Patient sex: M
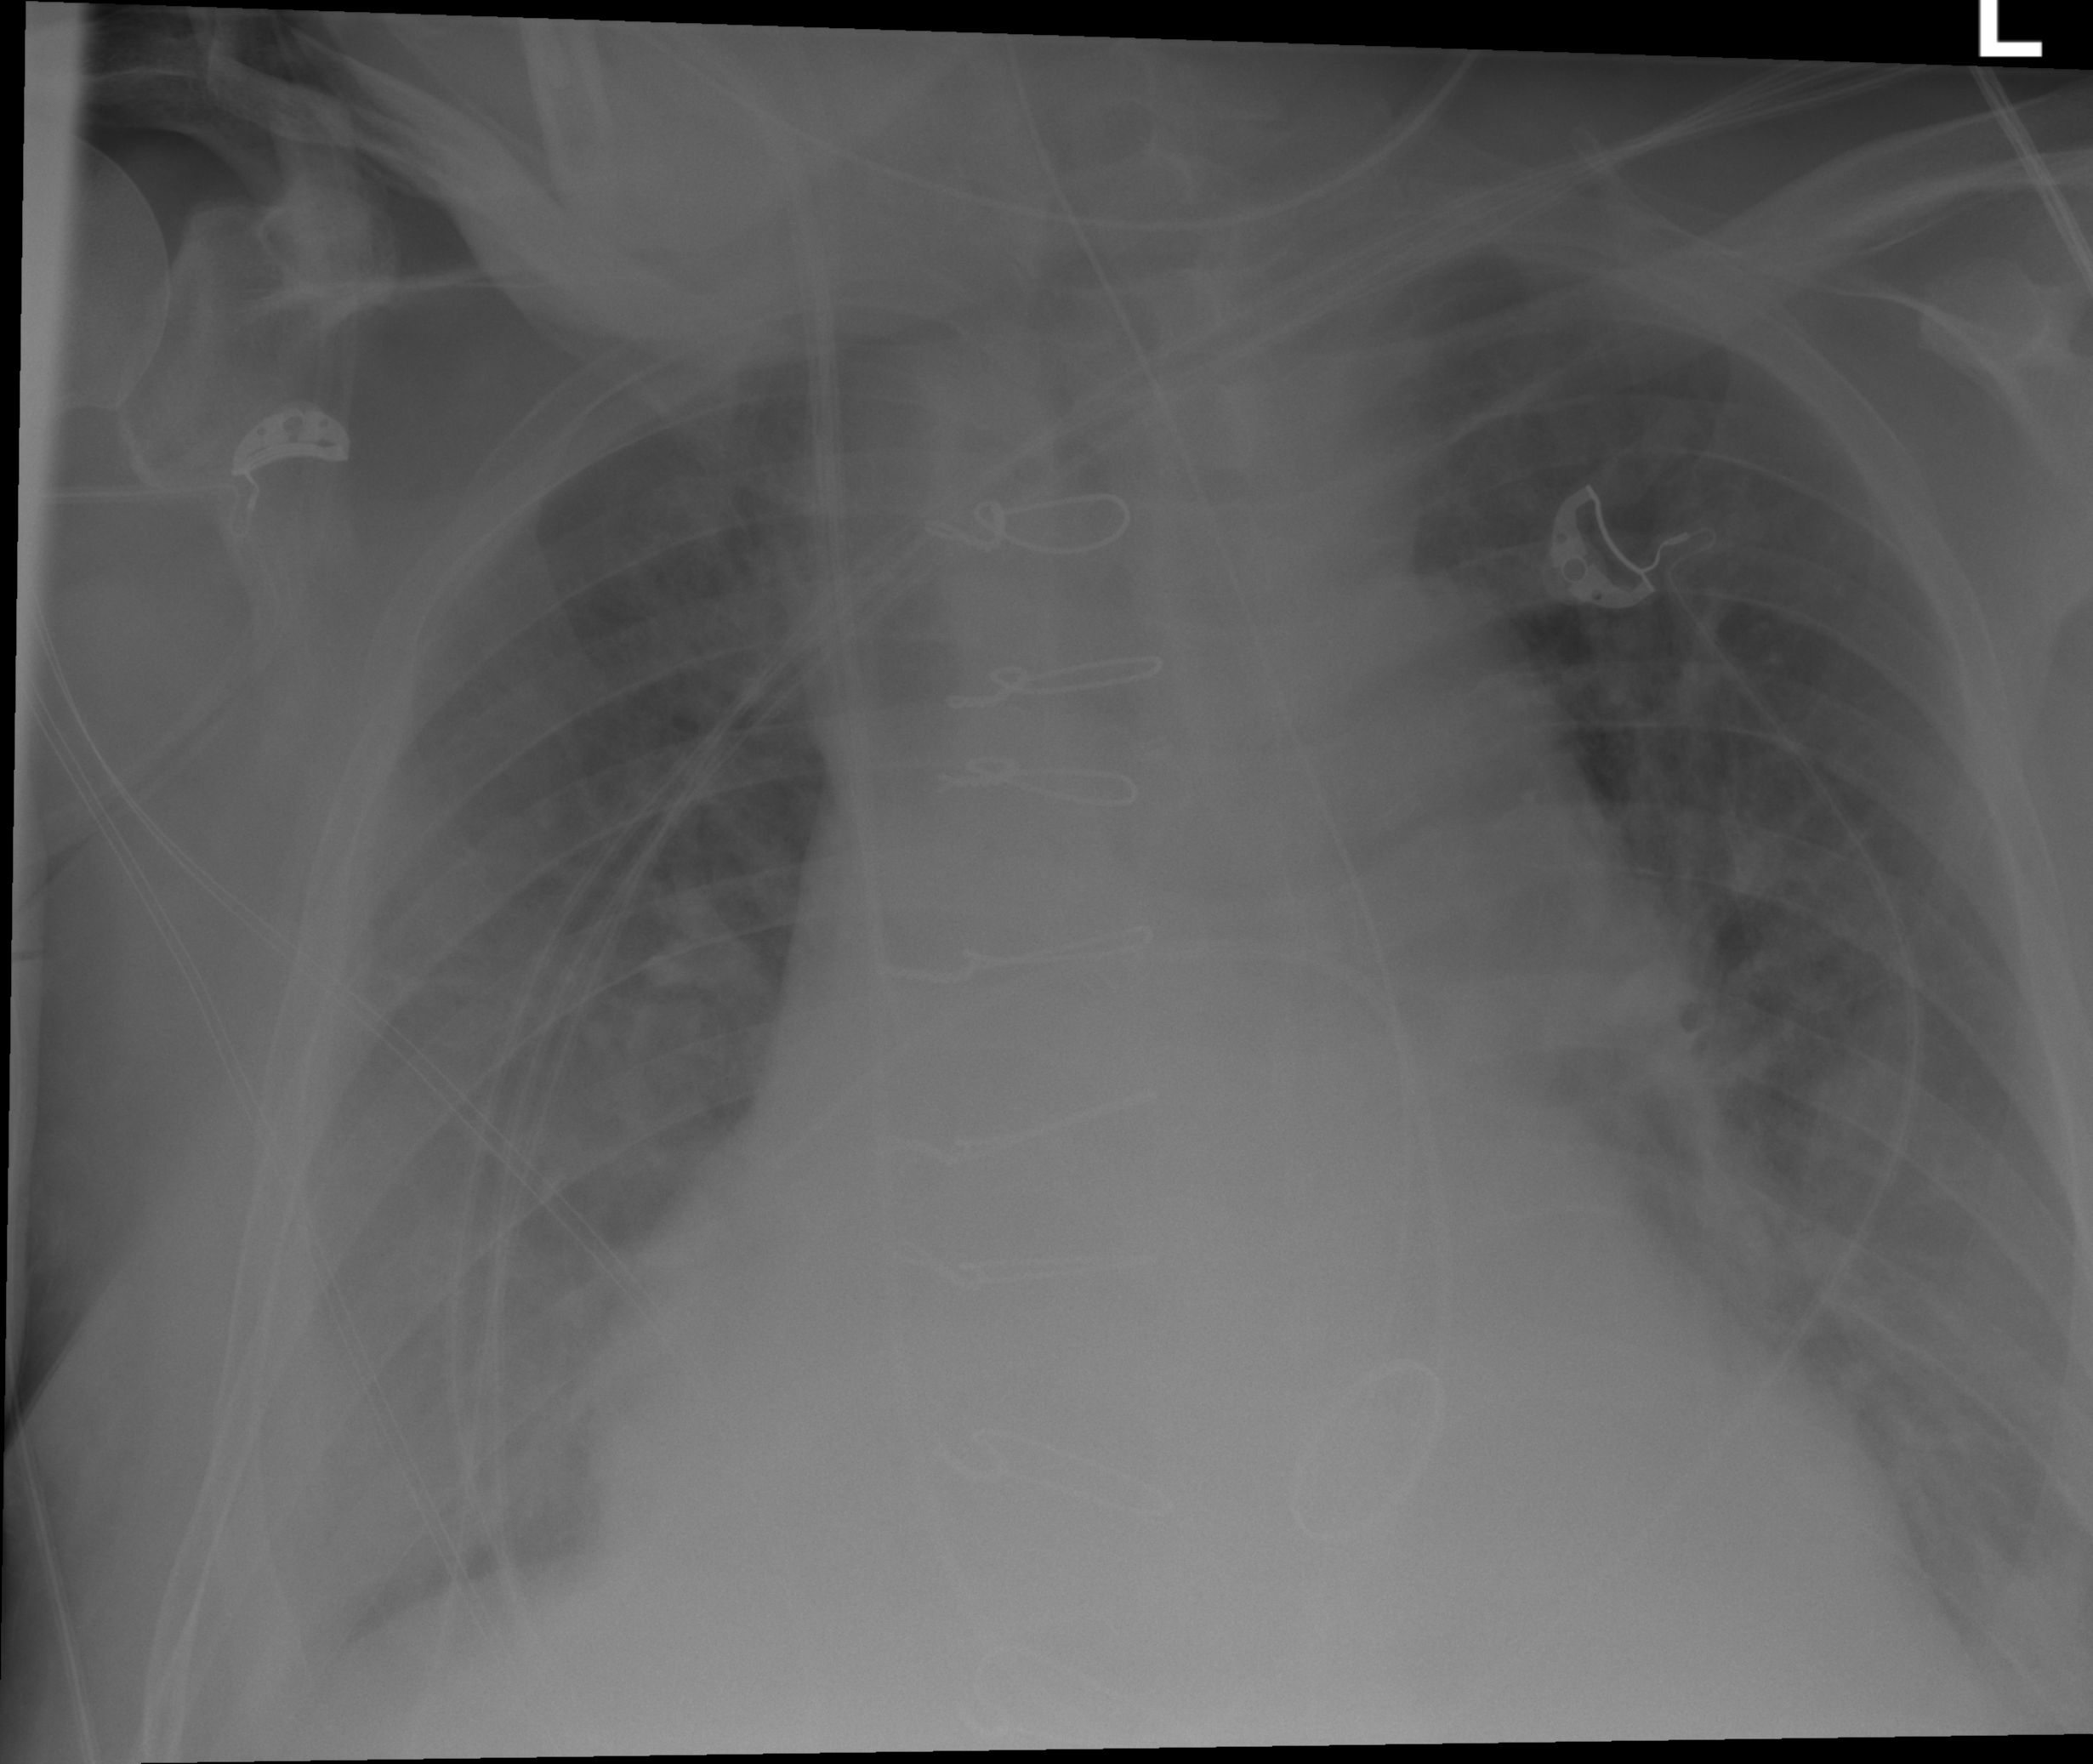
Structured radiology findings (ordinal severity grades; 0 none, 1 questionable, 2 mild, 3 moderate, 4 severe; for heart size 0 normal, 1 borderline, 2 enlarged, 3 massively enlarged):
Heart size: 2
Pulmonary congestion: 0
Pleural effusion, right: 2
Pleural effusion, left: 2
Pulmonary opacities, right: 0
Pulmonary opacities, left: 0
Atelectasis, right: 2
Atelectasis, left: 2